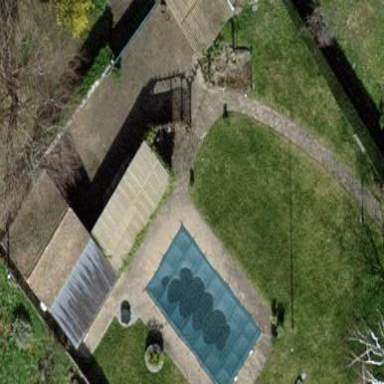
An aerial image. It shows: Swimming pool located in leisure land.